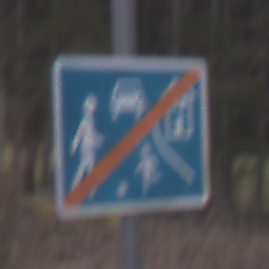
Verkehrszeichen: EndeVerkehrsberuhigterBereich
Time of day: Midday
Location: Outdoor (Nature)
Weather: Overcast
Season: Autumn
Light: Natural